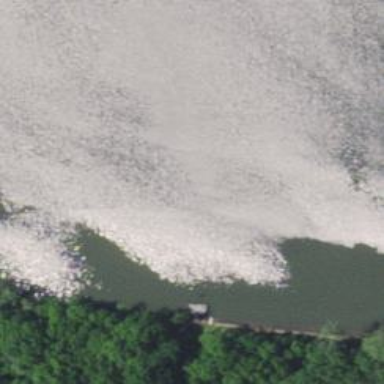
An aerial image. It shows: Dam across waterway.